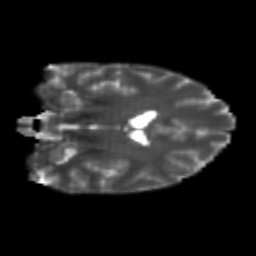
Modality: T2w
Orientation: coronal
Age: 23
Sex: male
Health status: healthy
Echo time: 0.074 s